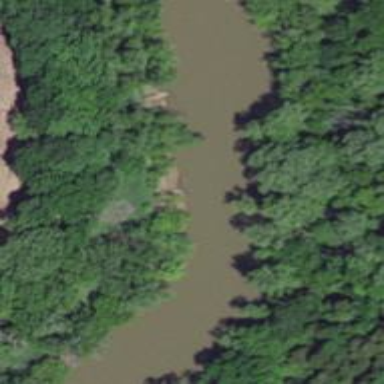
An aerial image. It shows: Beautiful river scene.